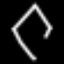
Label: diamond